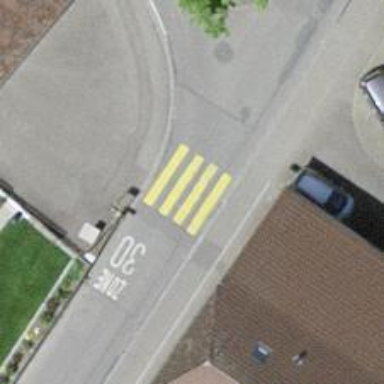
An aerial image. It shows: Uncontrolled crossing on the road.